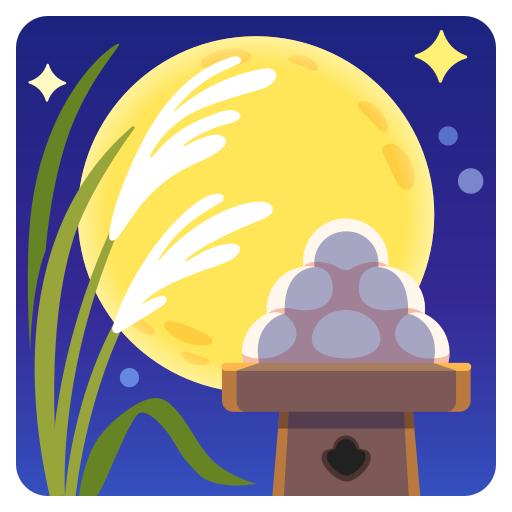
Emoji: 🎑